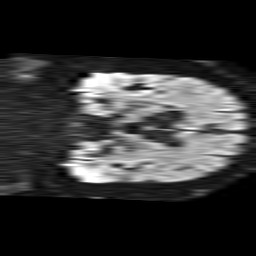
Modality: TRACE
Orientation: coronal
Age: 52
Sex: male
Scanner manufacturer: philips
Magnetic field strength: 1.5 T
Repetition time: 4.6 s
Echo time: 0.08941 s